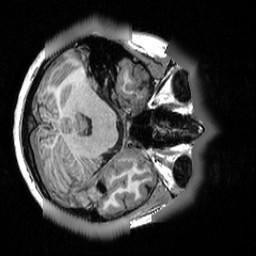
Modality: T1w
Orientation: axial